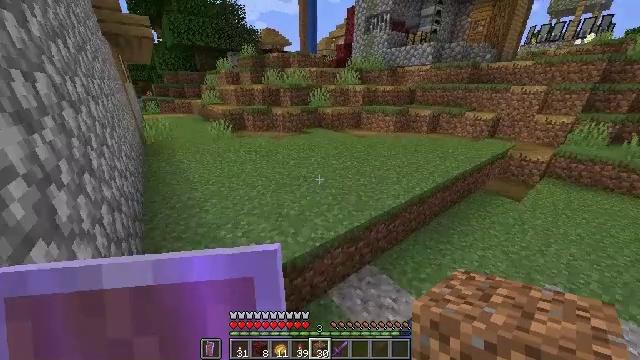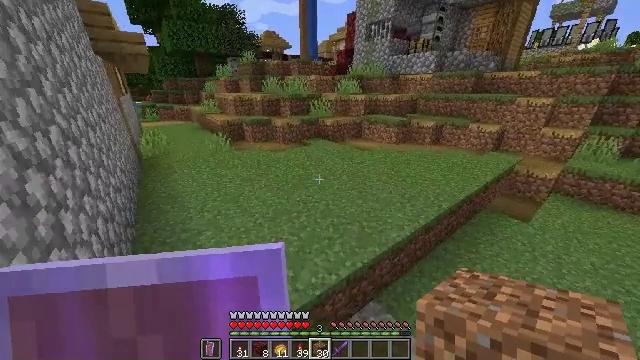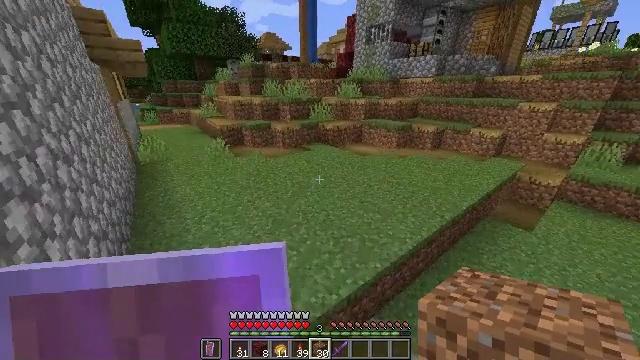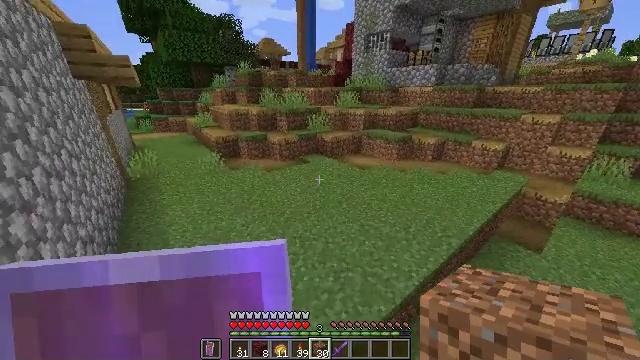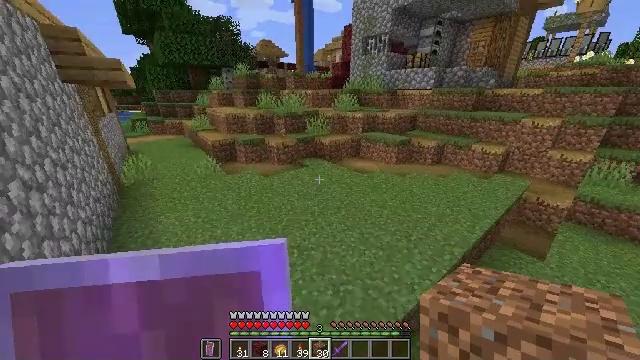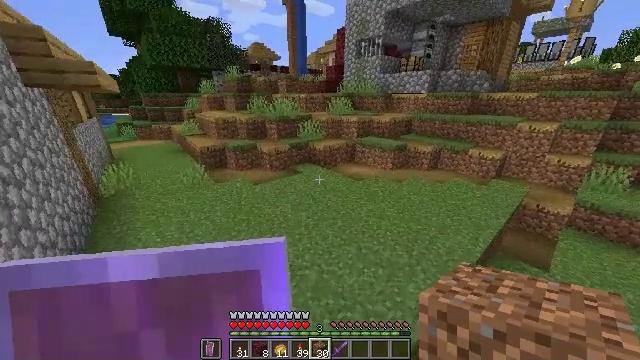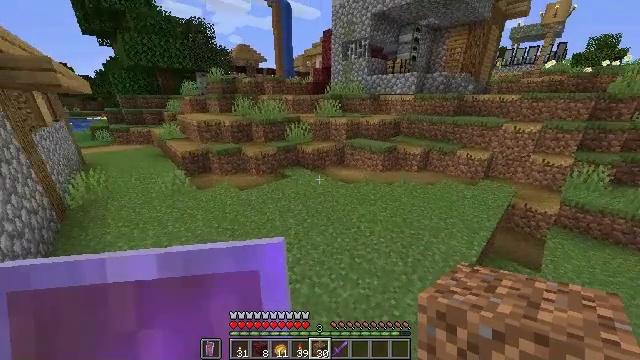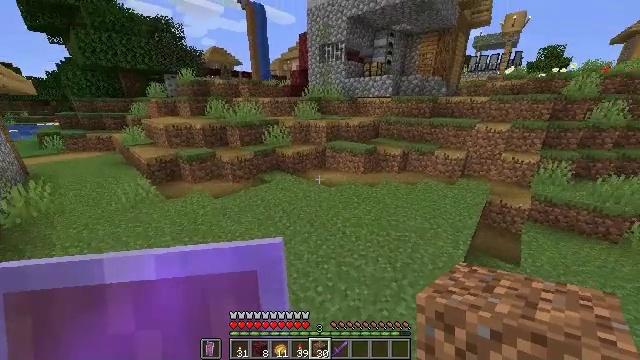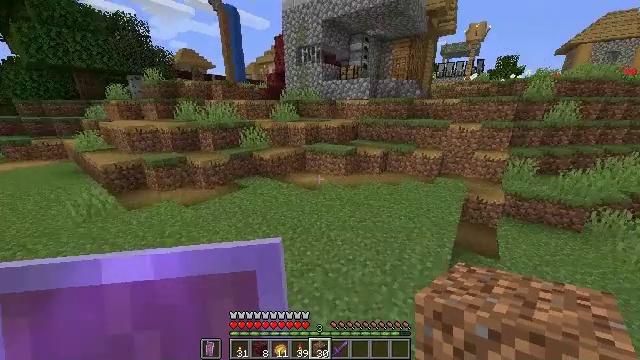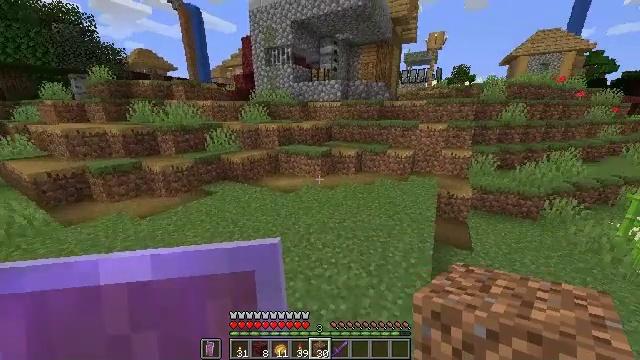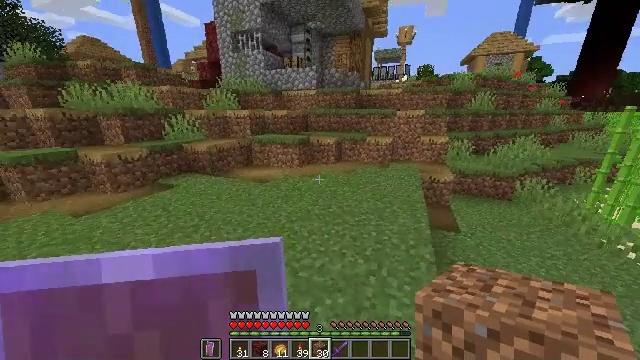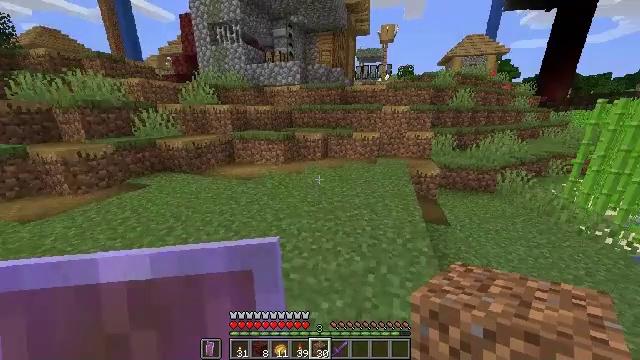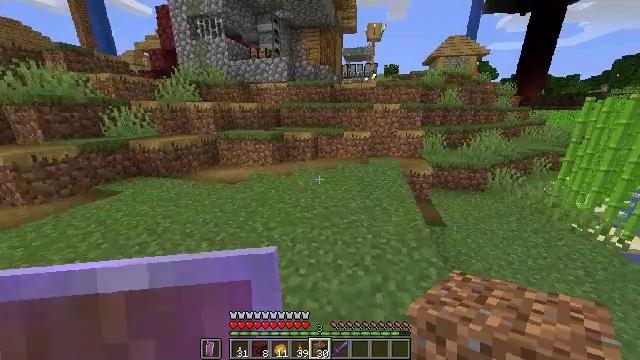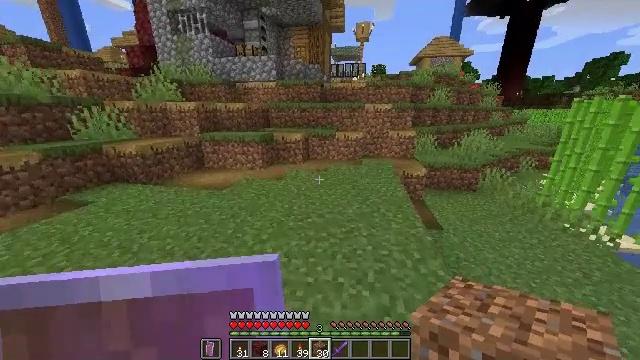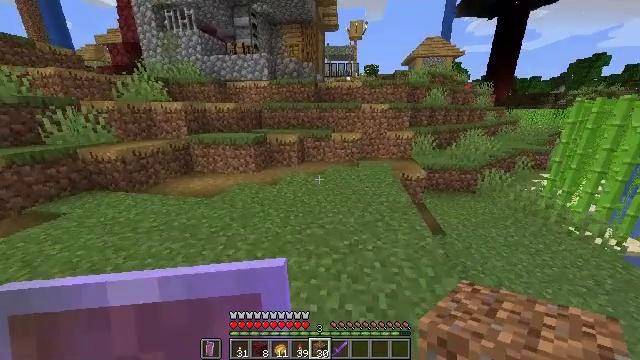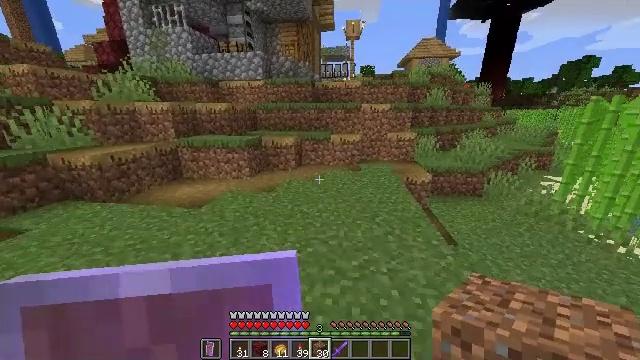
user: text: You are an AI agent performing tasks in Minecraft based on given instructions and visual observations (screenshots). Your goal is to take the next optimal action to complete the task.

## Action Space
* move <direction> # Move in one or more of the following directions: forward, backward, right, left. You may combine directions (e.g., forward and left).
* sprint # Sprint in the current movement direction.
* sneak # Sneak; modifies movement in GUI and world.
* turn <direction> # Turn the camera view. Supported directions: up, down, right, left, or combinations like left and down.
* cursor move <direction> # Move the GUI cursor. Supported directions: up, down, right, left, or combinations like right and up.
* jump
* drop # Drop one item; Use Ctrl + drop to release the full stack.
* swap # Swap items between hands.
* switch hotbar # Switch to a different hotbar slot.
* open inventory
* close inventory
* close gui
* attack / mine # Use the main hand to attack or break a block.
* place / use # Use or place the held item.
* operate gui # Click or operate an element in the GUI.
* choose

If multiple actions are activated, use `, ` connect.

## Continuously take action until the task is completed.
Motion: motion action
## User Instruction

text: Get the white banner into your inventory.
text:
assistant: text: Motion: move forward, jump
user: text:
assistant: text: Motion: move forward, jump
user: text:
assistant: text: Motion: move forward, jump
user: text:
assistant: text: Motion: move forward, jump
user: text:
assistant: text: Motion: move forward, turn right
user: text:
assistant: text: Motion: move forward, turn right
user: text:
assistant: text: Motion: move forward, turn right and up
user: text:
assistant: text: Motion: move forward, turn right and up
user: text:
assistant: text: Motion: move forward, turn right and up
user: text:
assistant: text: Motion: move forward, turn right
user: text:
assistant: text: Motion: move forward, turn right
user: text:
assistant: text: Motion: move forward, turn right
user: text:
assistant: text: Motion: move forward, turn right
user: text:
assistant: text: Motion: move forward, turn right
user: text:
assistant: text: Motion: move forward, turn right
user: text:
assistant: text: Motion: move forward
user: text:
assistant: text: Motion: move forward
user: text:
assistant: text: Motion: move forward
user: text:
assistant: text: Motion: move forward, turn right
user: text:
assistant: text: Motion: move forward, turn right
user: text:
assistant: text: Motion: move forward
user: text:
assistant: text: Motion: move forward
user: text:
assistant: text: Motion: move forward
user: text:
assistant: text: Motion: move forward
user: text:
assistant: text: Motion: move forward
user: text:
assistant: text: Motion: move forward
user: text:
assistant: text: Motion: move forward
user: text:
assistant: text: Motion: move forward
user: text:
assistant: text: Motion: move forward
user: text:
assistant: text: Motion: move forward